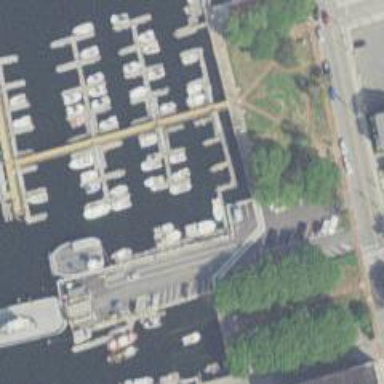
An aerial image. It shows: Man-made pier.